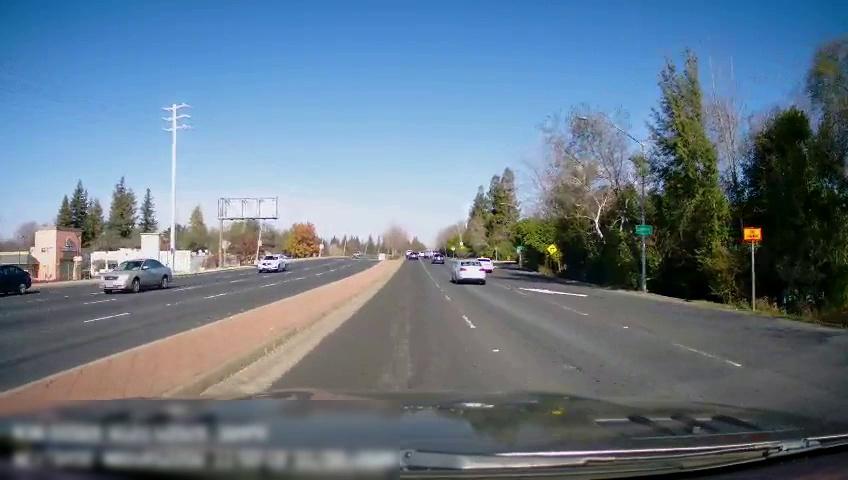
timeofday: Day
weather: Sunny
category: Drivable Space
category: Drivable Space
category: Vehicles | SUV
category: Vehicles | Car
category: Vehicles | Car
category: Vehicles | SUV
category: Vehicles | Car
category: Vehicles | Car
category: Lanes | Current Lane
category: Lanes | Alternate Lane
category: Lanes | Opposite Lane
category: Lanes | Opposite Lane
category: Lanes | Opposite Lane
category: Traffic | Signs